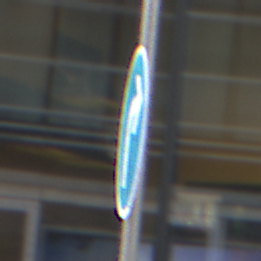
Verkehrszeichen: VorgeschriebeneFahrtrichtungRechts
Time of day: Midday
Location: Outdoor (Urban)
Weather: Overcast
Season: NotSpecified
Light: Natural